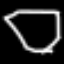
Label: octagon